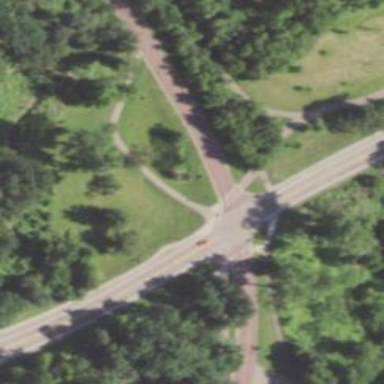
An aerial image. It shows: Marked asphalt cycleway with crossing.